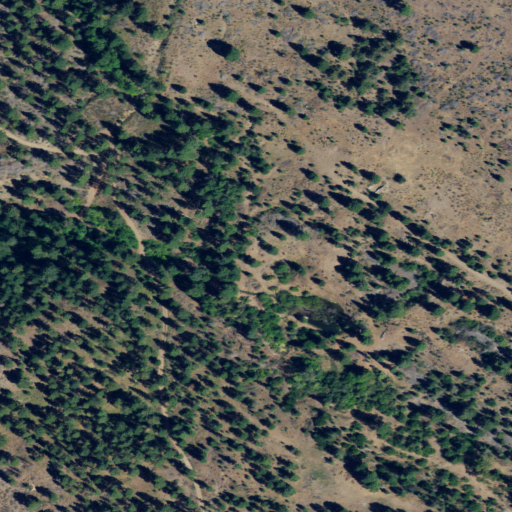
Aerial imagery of valley in Oregon named Freezeout Gulch containing evergreen forest, shrub, and grassland